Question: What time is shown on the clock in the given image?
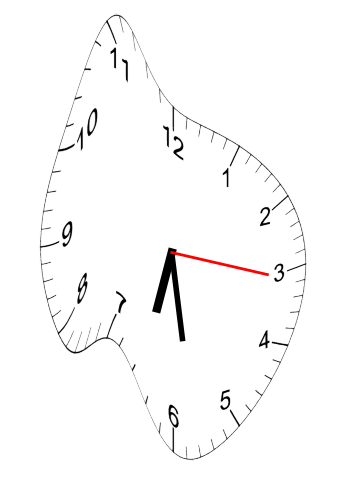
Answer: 06:28:16